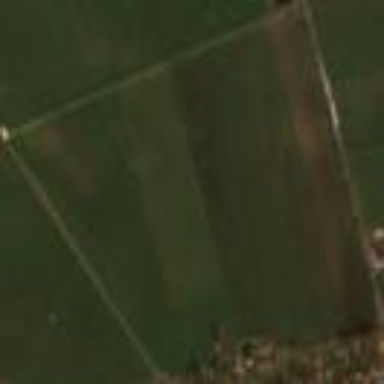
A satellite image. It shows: View of farmland.